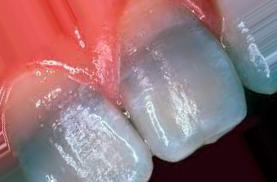
Condition: Tooth Discoloration